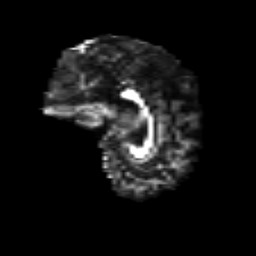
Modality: FA
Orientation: sagittal
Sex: male
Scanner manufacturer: siemens
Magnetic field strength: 3 T
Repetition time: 5 s
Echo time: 0.071 s